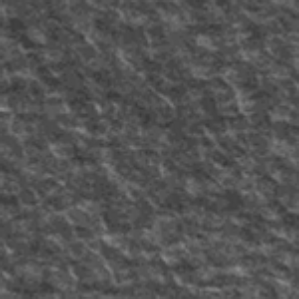
Label: frost